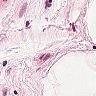
Metastatic tissue present: no